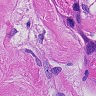
Metastatic tissue present: yes